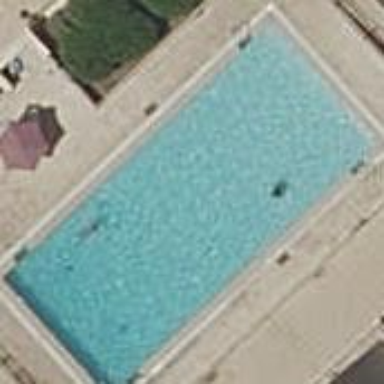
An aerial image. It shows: Swimming pool located in leisure land.